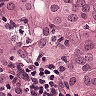
Metastatic tissue present: yes